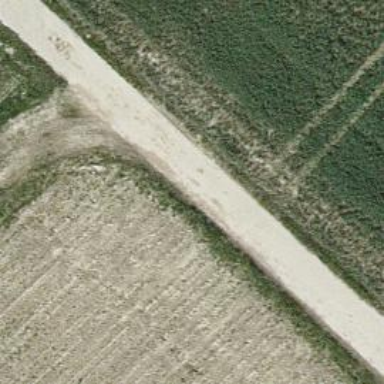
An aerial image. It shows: Unpaved track with grade3 tracktype.